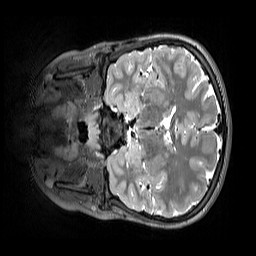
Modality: T2w
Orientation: coronal
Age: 10
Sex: female
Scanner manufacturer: siemens
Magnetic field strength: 3 T
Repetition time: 3.2 s
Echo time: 0.408 s